The image is the raw time-domain waveform of a rolling-element bearing's vibration signal. What is the most likely bearing condition (normal, inner_race, outer_race, ball)?
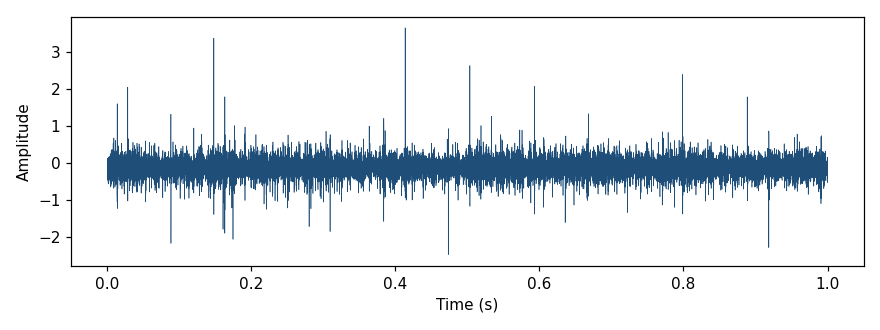
Answer: inner_race